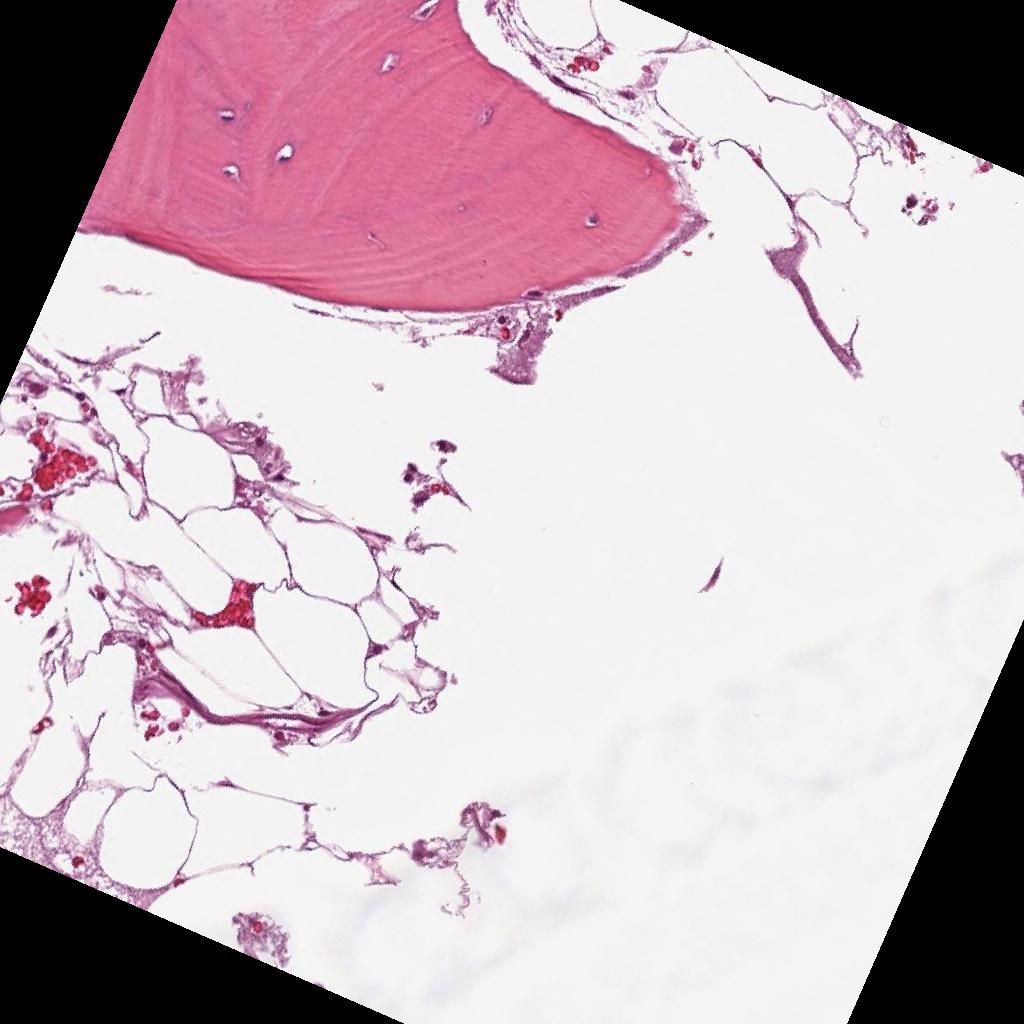
Label: Non-Tumor